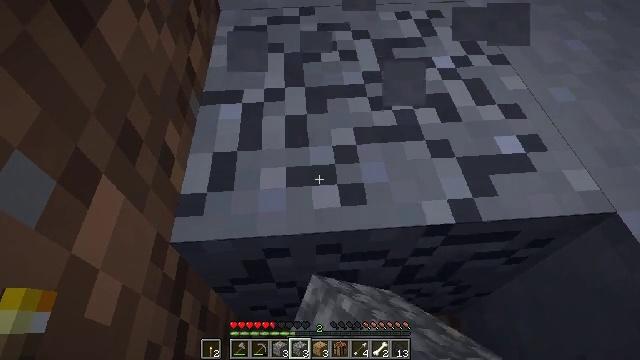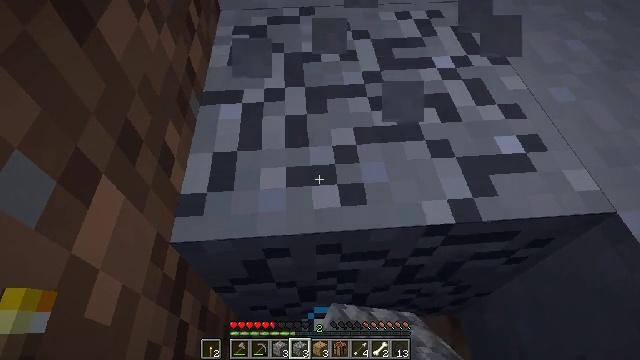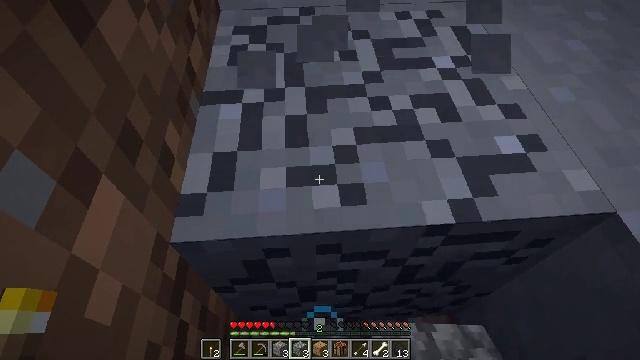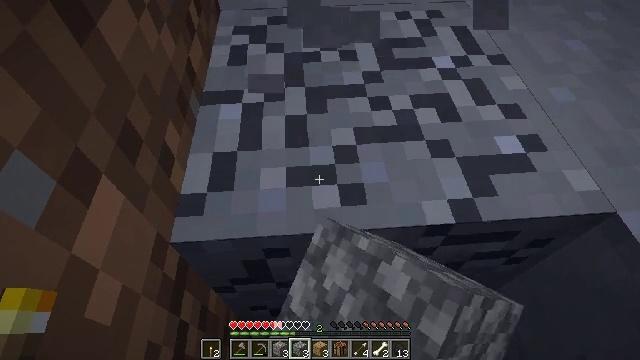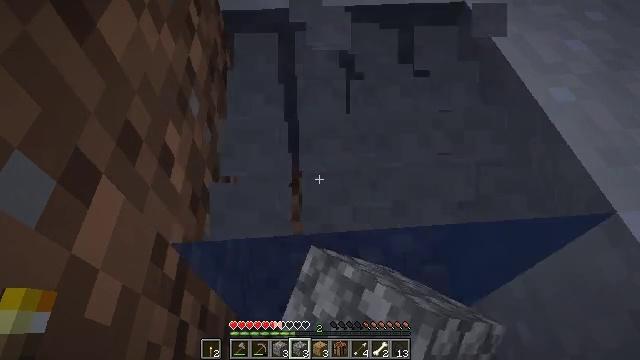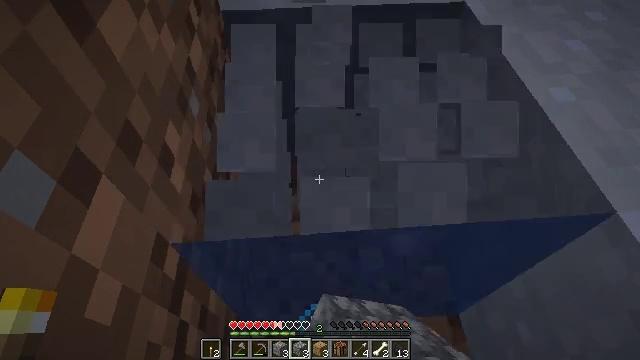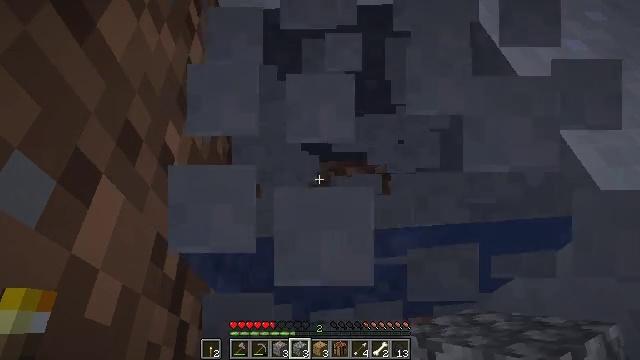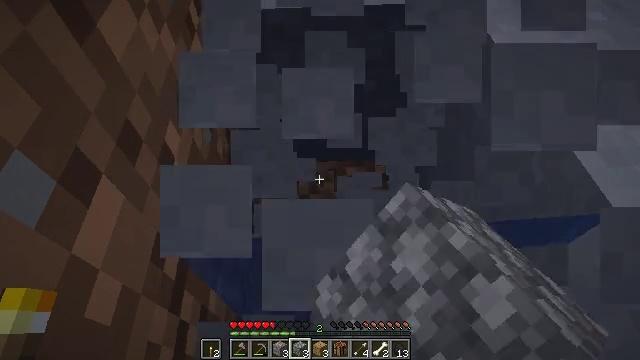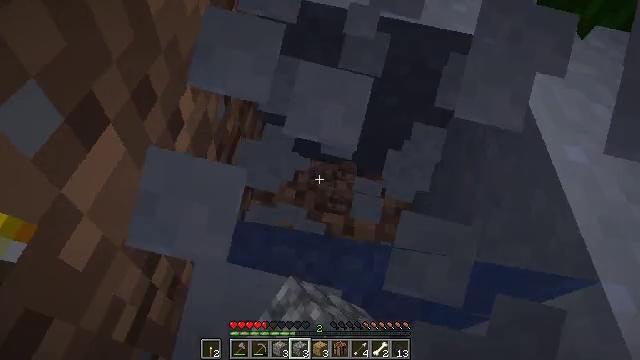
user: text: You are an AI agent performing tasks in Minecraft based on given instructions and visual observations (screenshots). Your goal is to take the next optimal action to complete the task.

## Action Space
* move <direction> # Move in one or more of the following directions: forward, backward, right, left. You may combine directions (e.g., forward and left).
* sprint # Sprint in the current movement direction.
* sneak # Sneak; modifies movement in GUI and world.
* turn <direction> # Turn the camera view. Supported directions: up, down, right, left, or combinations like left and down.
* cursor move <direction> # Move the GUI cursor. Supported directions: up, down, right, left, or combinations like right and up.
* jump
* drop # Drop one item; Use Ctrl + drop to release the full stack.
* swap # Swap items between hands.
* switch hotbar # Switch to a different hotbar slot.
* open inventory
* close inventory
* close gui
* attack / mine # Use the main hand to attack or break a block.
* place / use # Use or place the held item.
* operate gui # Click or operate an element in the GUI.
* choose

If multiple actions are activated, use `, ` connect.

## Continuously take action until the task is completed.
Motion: motion action
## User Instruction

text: Dig up clay found underwater.
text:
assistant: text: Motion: attack / mine
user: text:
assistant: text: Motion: attack / mine
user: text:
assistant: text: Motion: attack / mine
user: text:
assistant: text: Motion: attack / mine
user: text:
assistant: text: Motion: attack / mine
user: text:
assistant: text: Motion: attack / mine
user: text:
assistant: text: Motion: attack / mine
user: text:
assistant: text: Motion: attack / mine
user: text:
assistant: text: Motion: attack / mine